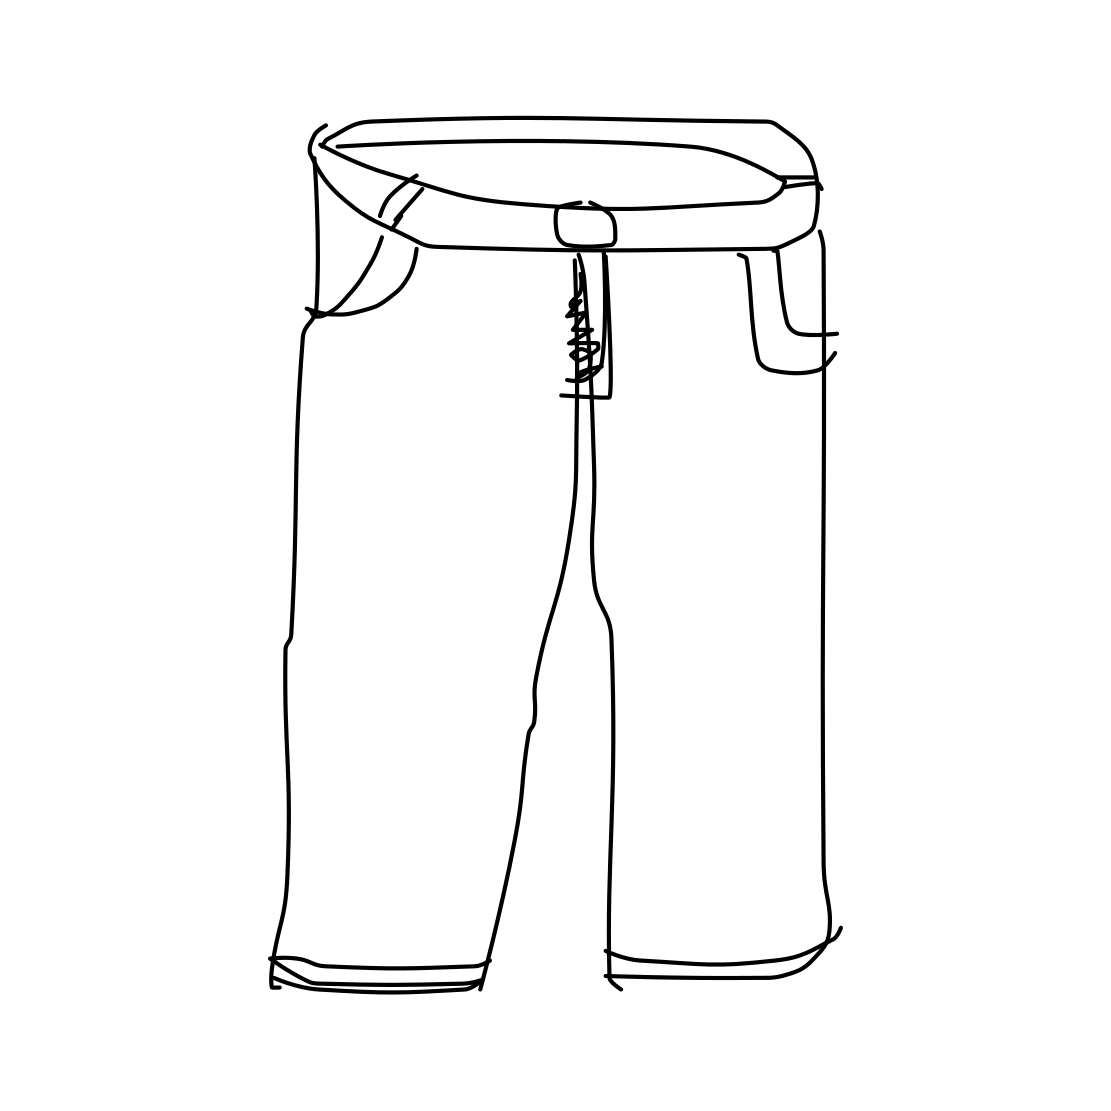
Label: trousers